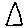
Label: triangle